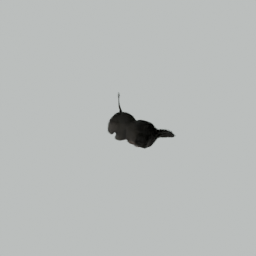
Label: animals